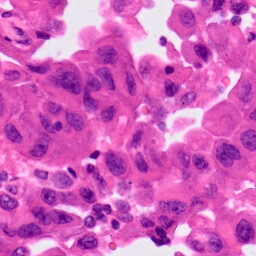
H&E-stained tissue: Lung